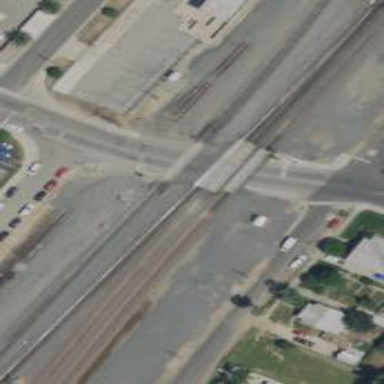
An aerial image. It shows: Railway level crossing.